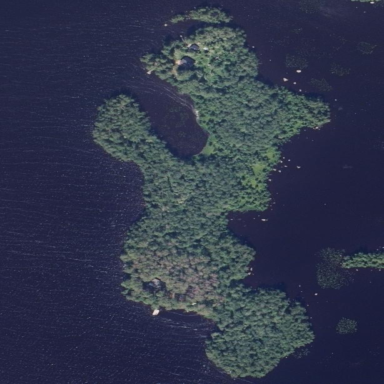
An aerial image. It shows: Islet surrounded by woodland.